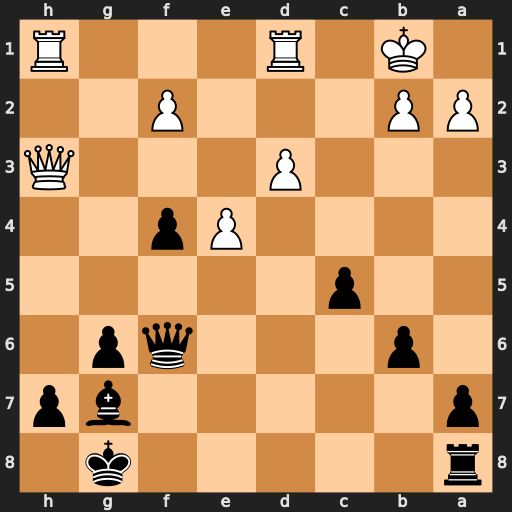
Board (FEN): r5k1/p5bp/1p3qp1/2p5/4Pp2/3P3Q/PP3P2/1K1R3R
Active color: b
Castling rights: -
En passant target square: -
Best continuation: Qxb2#